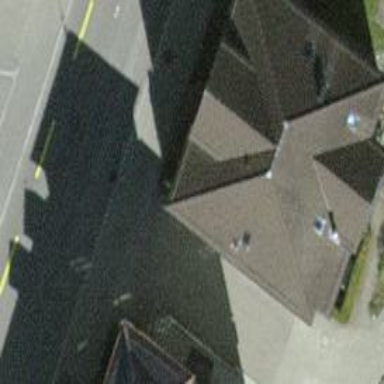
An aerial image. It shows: Apartments building with pyramidal roof.